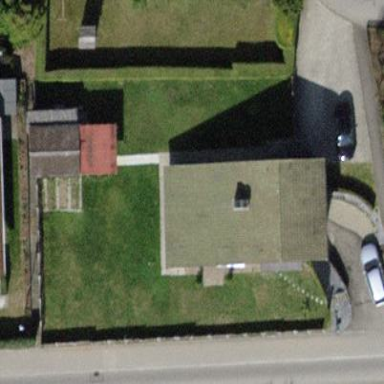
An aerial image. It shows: Detached building with saltbox-shaped roof.